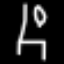
Label: chair